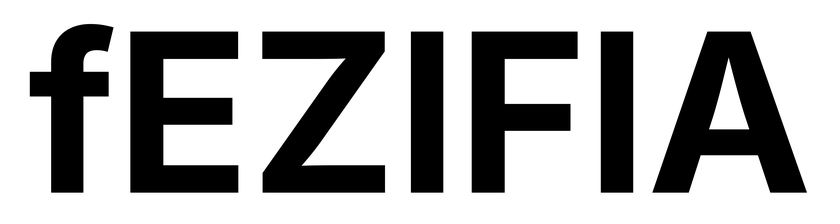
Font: Inter_Bold